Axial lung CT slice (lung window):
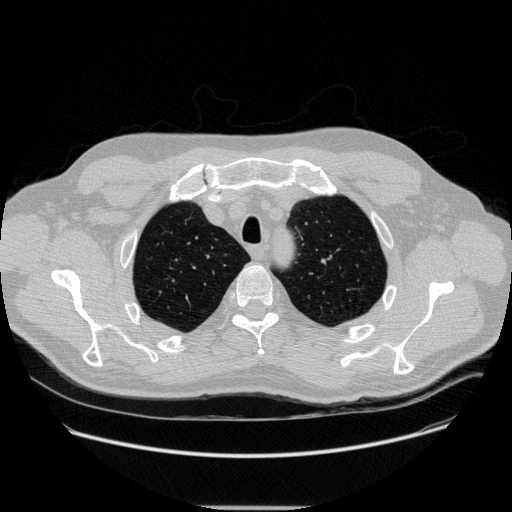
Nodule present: no